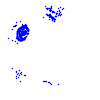
Particle: pion